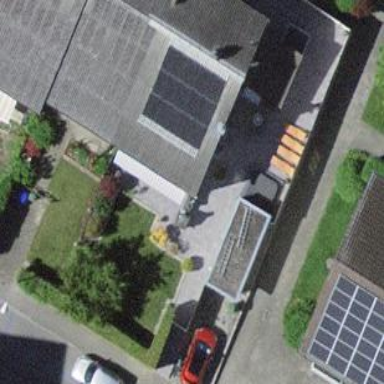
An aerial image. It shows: Semi-detached house.